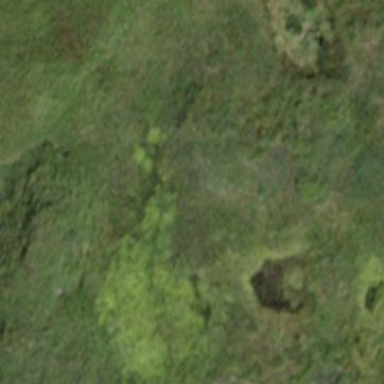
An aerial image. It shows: Fen wetland area.